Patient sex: M
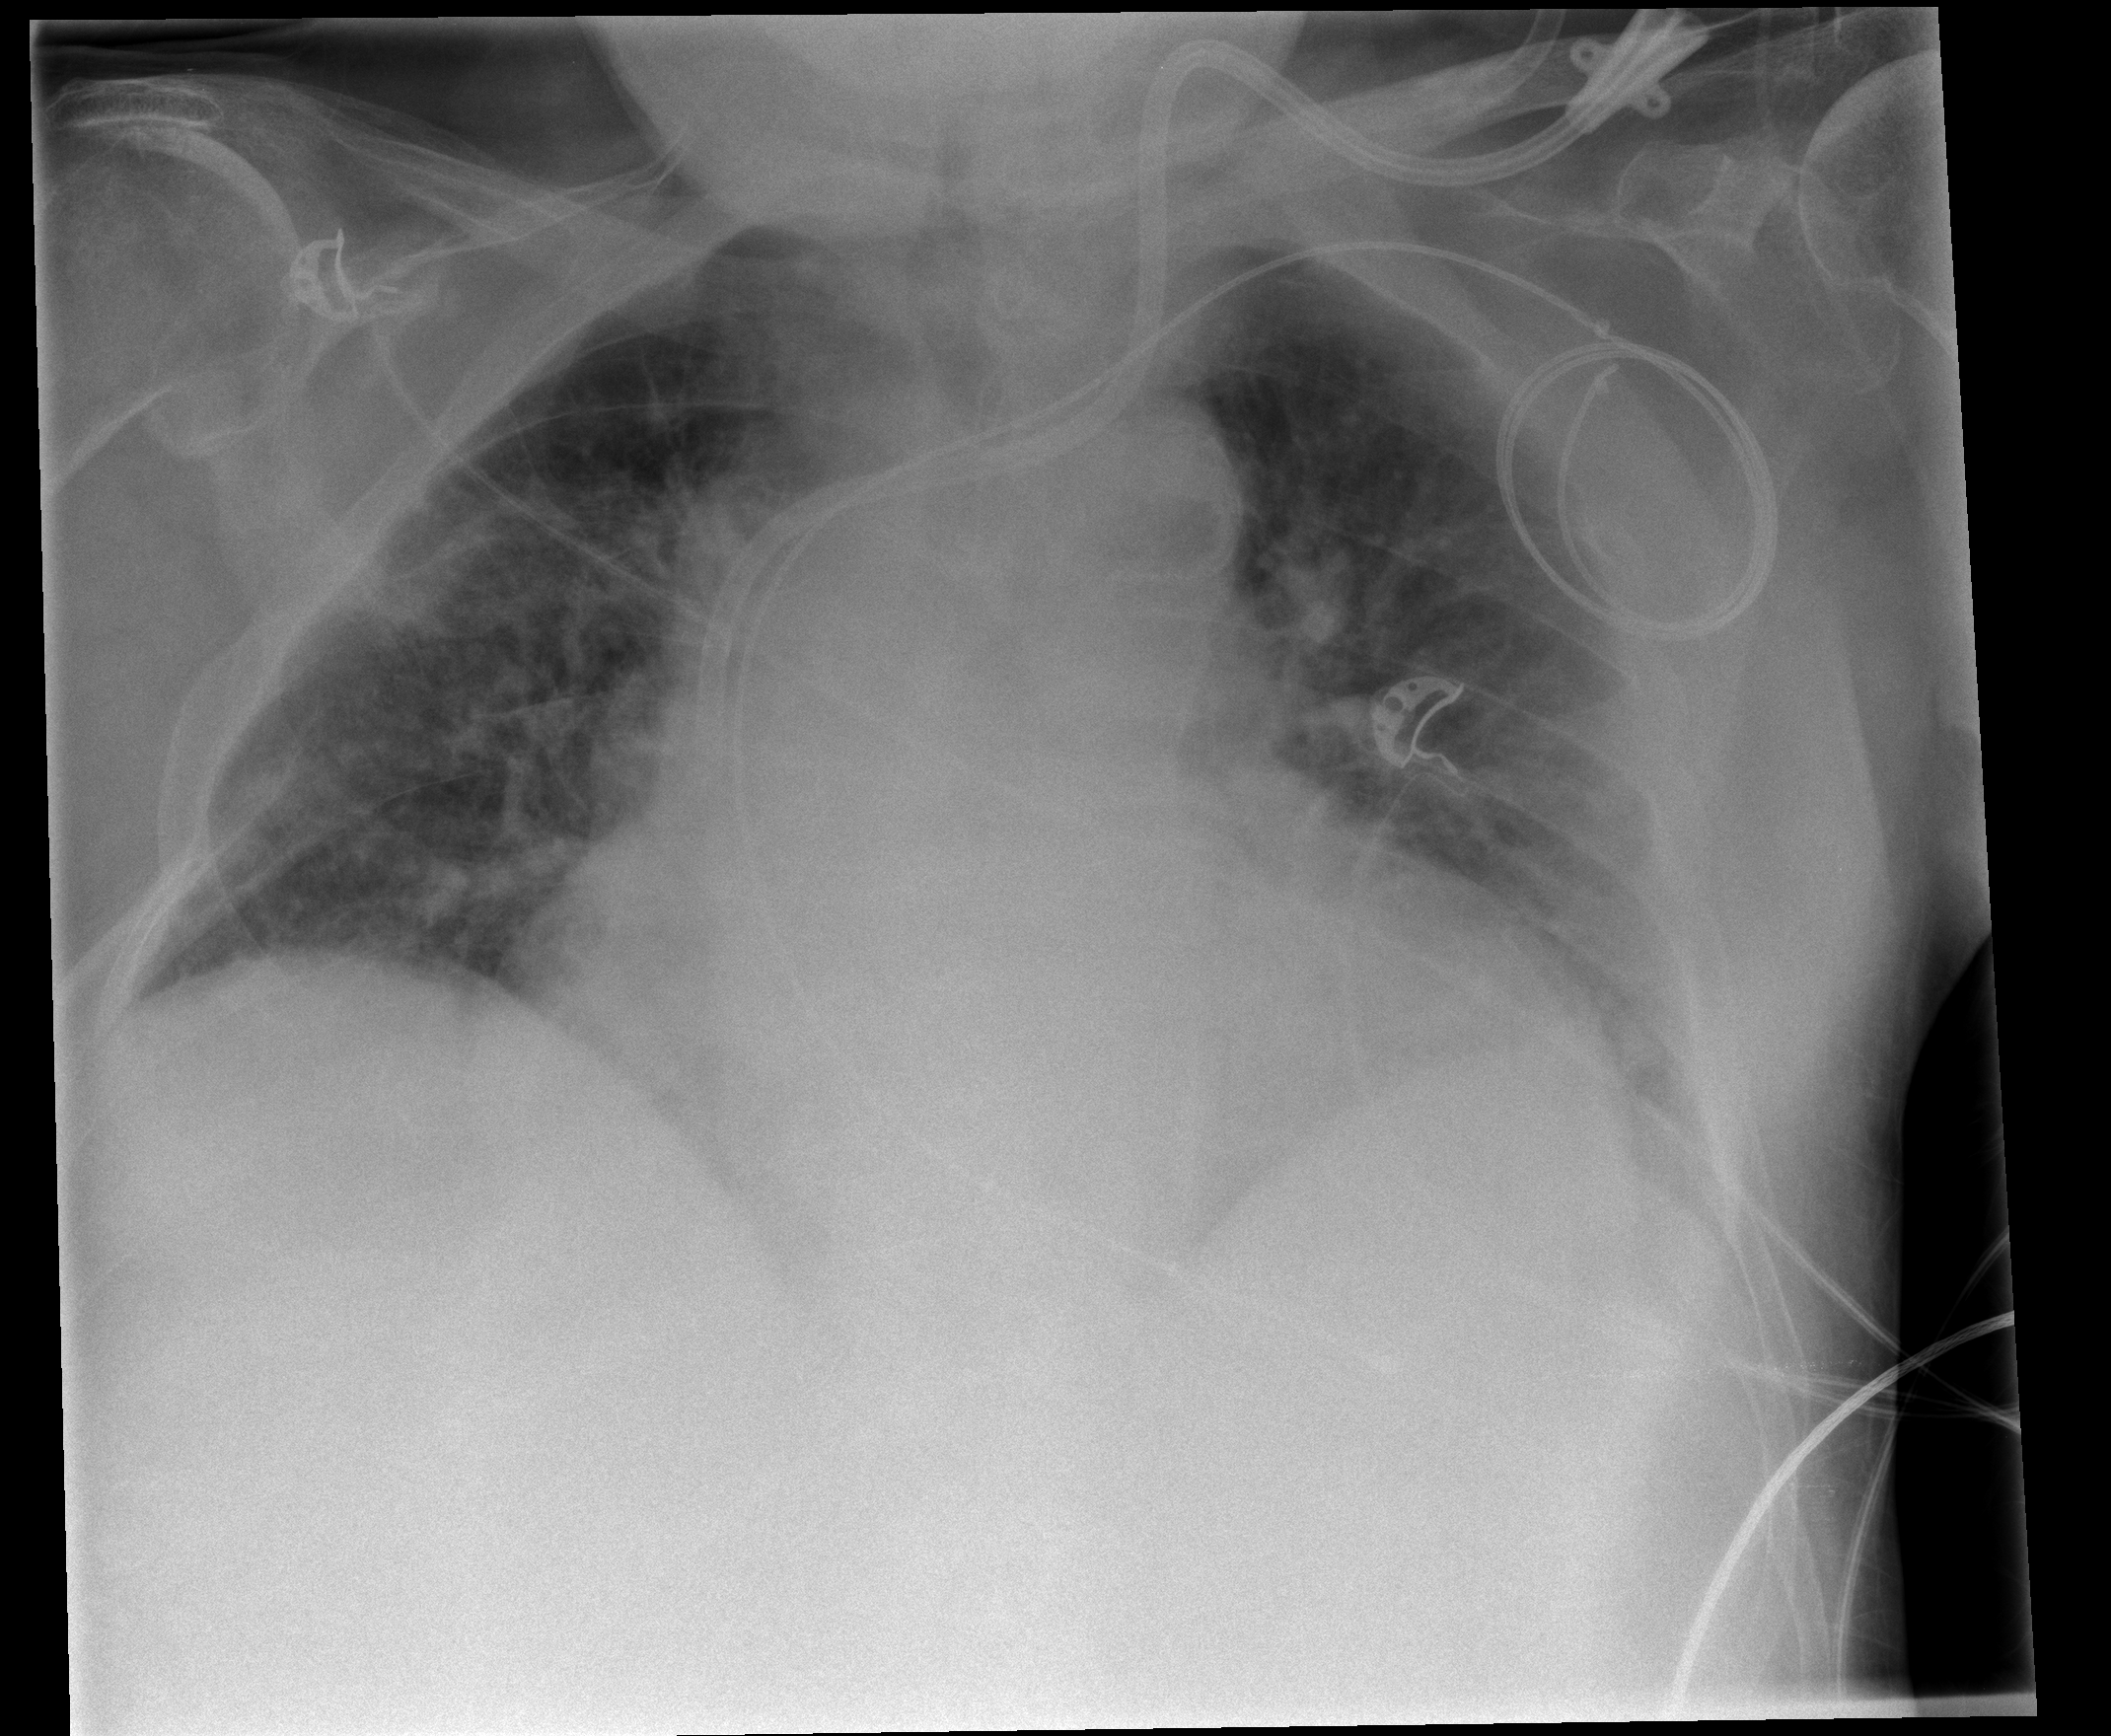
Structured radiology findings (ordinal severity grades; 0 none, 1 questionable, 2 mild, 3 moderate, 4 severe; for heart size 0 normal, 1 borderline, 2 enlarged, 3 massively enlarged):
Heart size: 3
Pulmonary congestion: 2
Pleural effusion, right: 0
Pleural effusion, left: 2
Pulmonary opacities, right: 0
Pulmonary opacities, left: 0
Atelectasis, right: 0
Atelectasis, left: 2